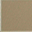
Piece: xx